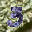
Label: 3